Aerial crown-view tile of a tropical tree (Barro Colorado Island, Panama), acquired 20250317:
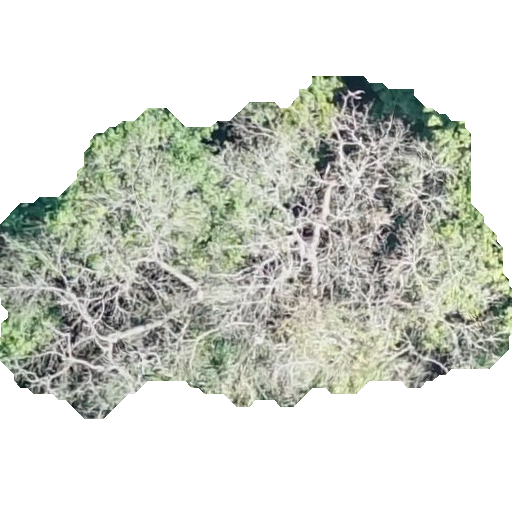
Species: Apeiba membranacea
GBIF accepted scientific name: Apeiba membranacea
Crown area: 194.751 m²